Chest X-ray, AP view. Patient: 35 years old, sex M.
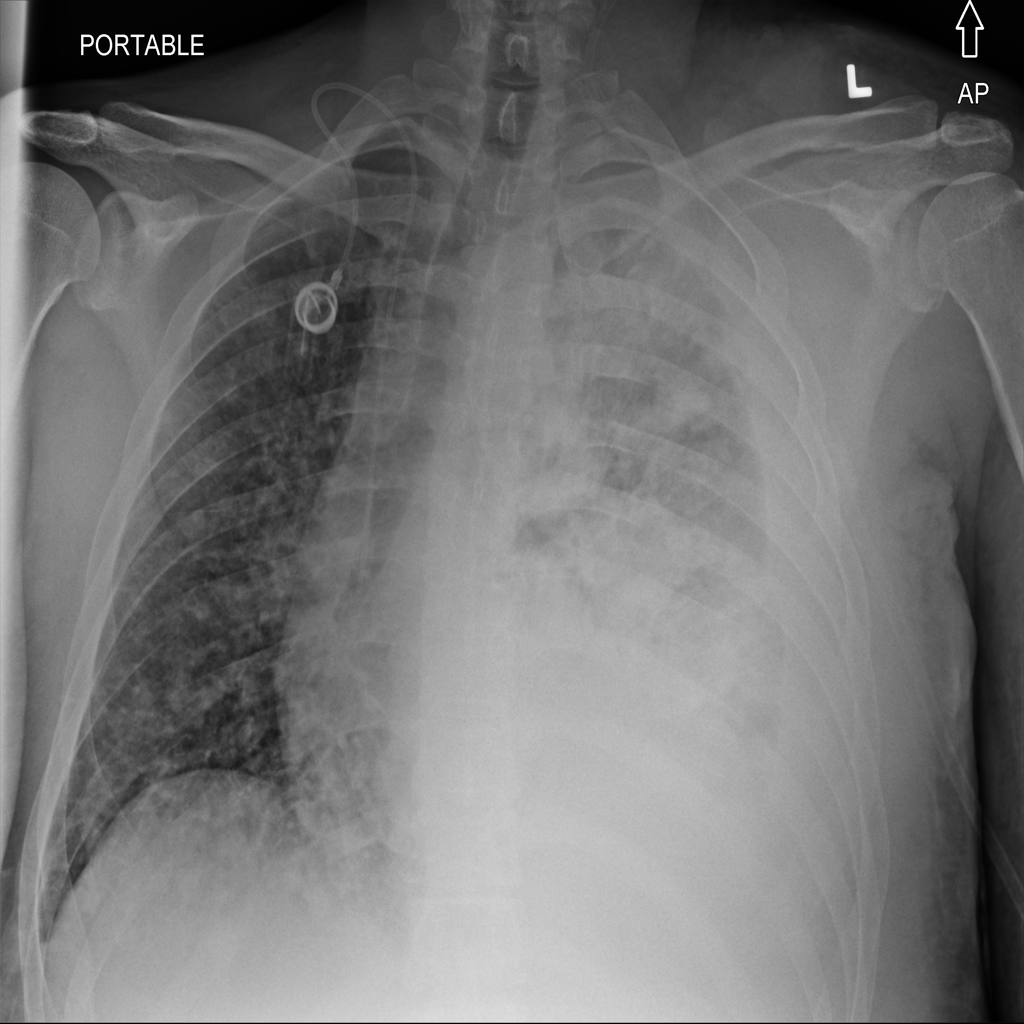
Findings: Effusion, Infiltration, Nodule